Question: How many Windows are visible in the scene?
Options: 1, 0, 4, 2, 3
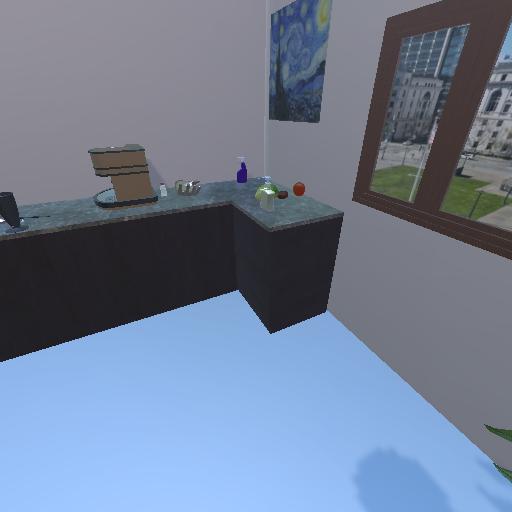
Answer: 1